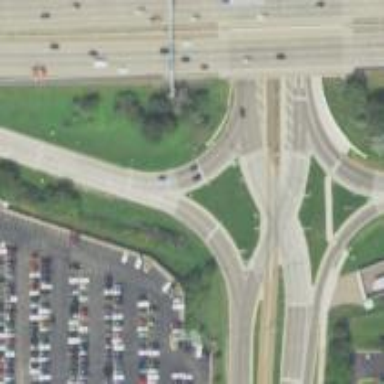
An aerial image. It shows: Motorway link at Diverging Diamond Interchange (DDI) junction.